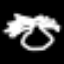
Label: palm tree